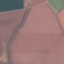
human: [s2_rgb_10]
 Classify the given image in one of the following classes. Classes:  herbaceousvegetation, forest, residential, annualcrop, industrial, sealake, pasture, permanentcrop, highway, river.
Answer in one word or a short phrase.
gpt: AnnualCrop